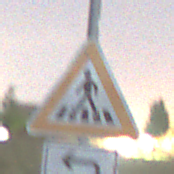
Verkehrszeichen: FussgaengerueberwegRechts
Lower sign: RichtungsangabeDurchPfeile2
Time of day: Night
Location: Outdoor (Nature)
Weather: Overcast
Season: NotSpecified
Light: Artificial